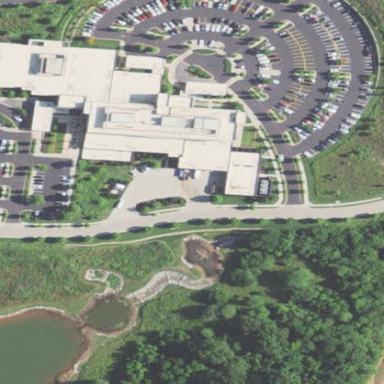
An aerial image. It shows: Hospital building.